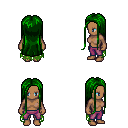
a pixel art fantasy rpg character, female body template, human, dark skin, green tattered cape, magenta pants, green extra-long hairstyle, four views (front, back, left, right), 2x2 character sprite sheet, small pixel art, hard edges, no anti-aliasing